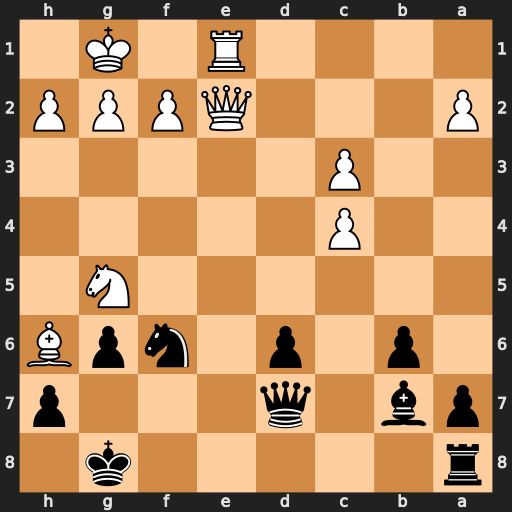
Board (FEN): r5k1/pb1q3p/1p1p1npB/6N1/2P5/2P5/P3QPPP/4R1K1
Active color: b
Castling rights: -
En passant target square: -
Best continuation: Re8 Qd2 Rxe1+ Qxe1 Ng4